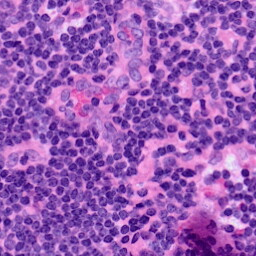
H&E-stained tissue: LymphNode